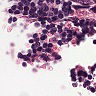
Metastatic tissue present: no